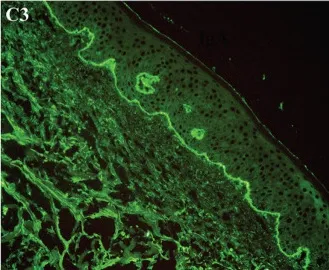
Results of histopathological and direct immunofluorescence. And C3.
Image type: pathology (immunostaining)